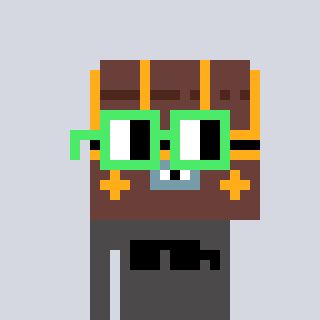
a pixel art character with square light green glasses, a treasure chest-shaped head and a grayscale-colored body on a cool background